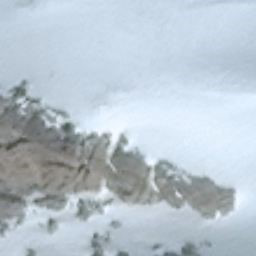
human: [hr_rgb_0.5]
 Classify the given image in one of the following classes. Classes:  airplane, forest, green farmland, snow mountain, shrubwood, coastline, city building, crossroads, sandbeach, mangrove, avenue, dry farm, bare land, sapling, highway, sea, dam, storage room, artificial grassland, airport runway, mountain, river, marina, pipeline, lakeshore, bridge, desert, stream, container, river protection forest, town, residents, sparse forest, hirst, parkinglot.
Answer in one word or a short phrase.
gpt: snow mountain